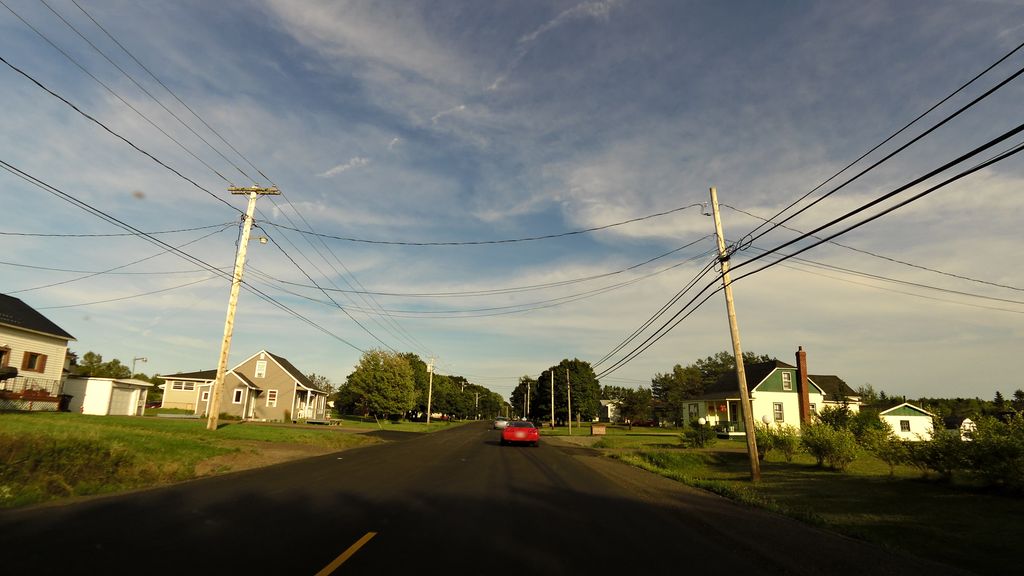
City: charlottetown